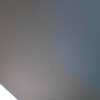
Label: space